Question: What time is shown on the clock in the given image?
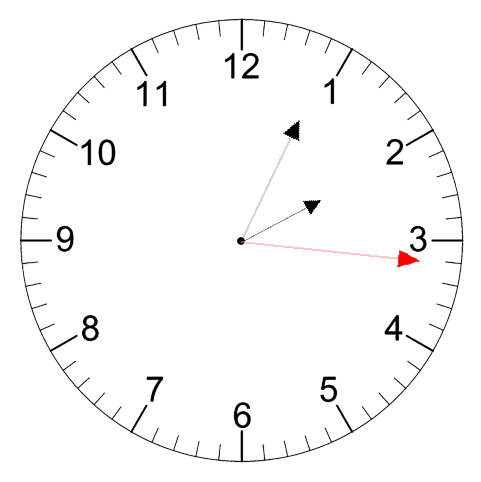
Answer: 02:04:16